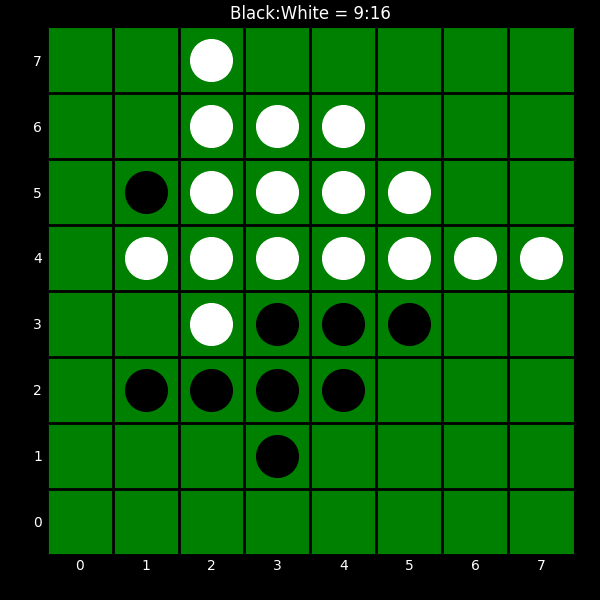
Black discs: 9
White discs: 16